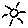
Label: sun